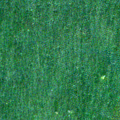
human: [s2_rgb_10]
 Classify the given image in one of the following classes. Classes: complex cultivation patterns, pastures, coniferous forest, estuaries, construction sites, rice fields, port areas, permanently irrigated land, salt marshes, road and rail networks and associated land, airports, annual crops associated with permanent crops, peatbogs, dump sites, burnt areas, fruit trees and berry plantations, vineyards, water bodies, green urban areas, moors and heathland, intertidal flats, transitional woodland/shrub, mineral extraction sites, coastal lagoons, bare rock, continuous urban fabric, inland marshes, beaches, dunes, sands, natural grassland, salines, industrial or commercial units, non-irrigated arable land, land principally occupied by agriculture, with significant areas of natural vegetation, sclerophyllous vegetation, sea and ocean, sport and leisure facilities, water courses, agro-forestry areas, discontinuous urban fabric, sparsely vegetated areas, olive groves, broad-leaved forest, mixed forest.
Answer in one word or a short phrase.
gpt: sea and ocean